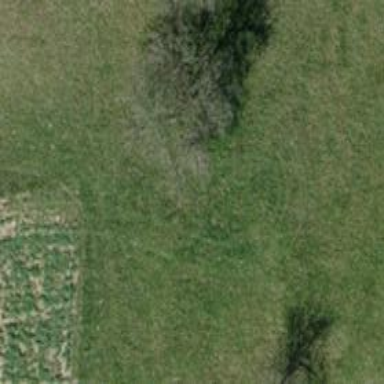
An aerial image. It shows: Single tag "natural: tree."